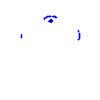
Particle: proton